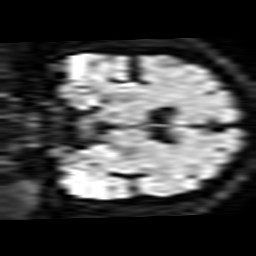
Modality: TRACE
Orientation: coronal
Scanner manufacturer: philips
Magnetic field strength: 1.5 T
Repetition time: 3.144 s
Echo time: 0.06163 s